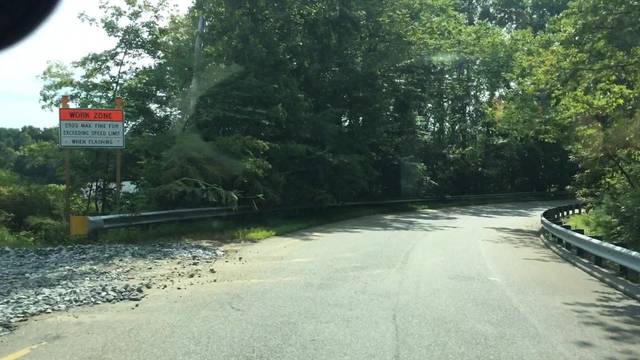
Region: United States
Coordinates: 37.256, -76.643